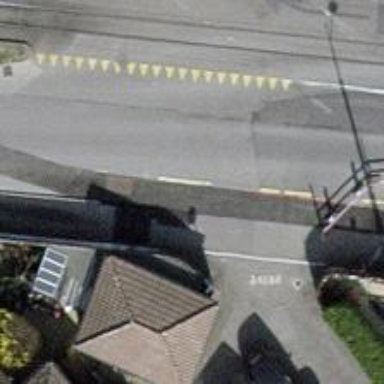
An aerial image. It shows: Asphalt sidewalk.